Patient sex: M
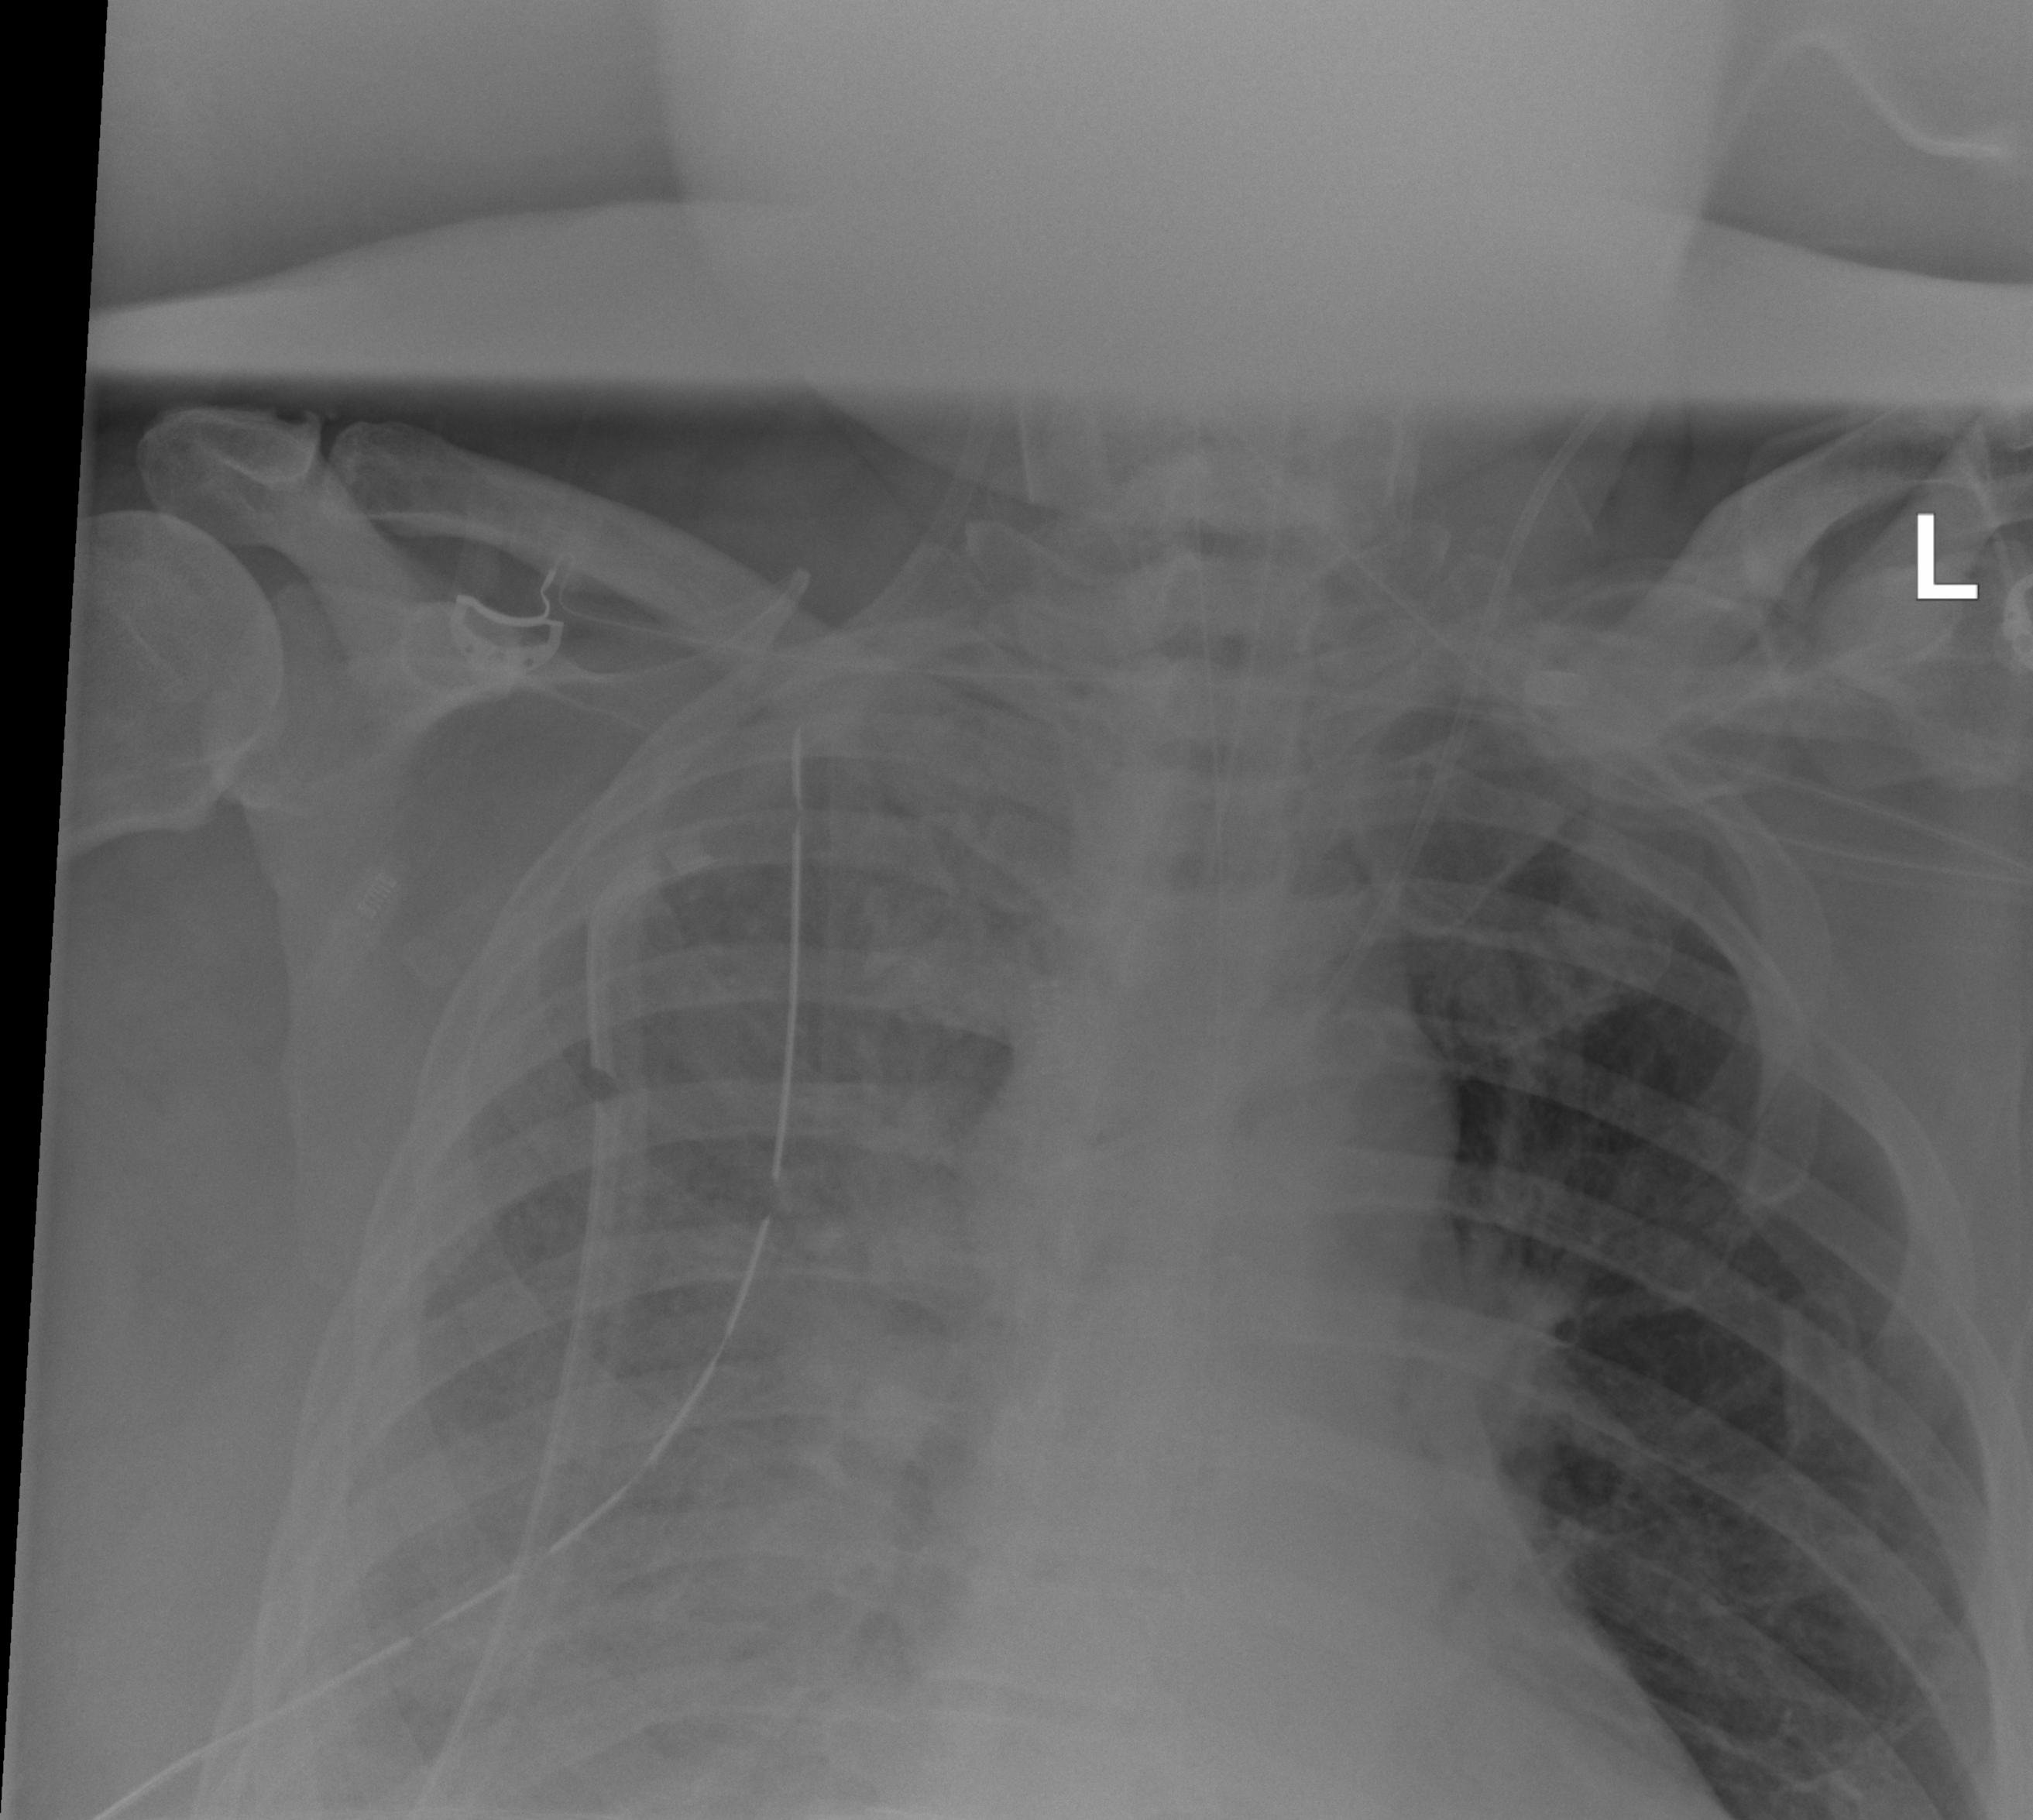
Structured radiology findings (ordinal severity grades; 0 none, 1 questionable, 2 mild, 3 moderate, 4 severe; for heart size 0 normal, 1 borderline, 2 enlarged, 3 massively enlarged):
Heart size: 1
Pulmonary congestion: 0
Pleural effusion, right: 2
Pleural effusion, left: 0
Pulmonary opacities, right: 3
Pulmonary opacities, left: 0
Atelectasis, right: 3
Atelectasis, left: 2